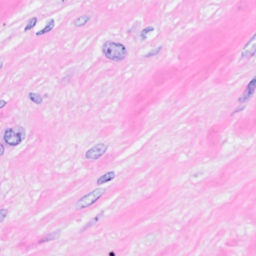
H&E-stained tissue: Breast